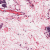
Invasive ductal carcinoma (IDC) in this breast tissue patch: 0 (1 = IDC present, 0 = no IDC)